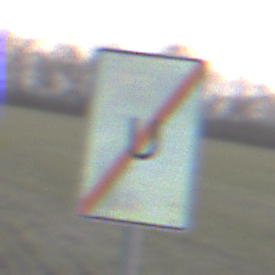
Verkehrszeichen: EndeUmleitung
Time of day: SunriseSunset
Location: Outdoor (Nature)
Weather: PartlyCloudy
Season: NotSpecified
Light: Natural